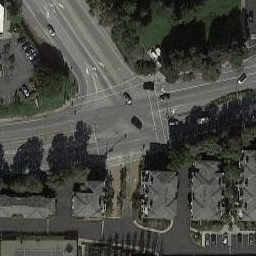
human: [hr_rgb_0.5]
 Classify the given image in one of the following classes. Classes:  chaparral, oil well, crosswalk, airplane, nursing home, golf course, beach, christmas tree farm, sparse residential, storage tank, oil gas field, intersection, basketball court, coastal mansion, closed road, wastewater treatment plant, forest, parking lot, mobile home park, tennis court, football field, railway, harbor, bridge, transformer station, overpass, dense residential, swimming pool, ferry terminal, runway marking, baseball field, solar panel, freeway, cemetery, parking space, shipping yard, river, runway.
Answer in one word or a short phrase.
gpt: intersection